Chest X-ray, PA view. Patient: 44 years old, sex M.
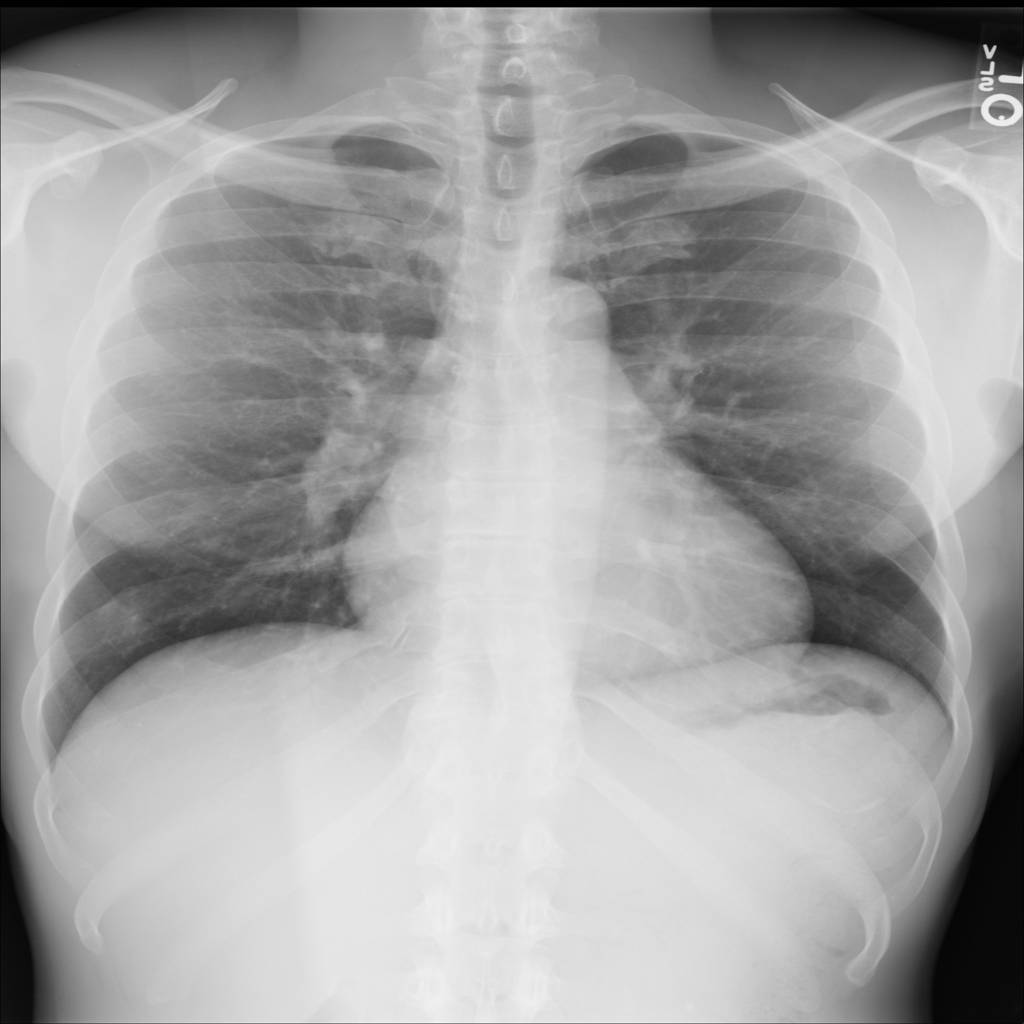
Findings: No Finding